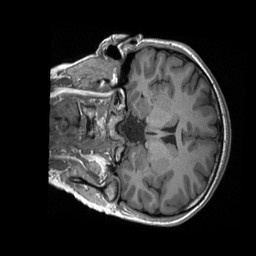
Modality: T1w
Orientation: coronal
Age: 24
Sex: female
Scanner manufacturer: siemens
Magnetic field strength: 3 T
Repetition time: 2.4 s
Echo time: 0.00224 s